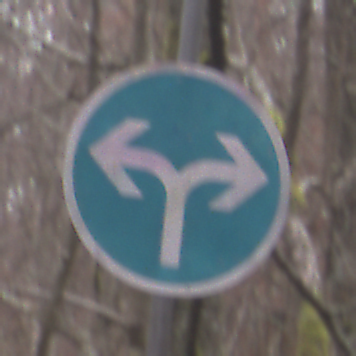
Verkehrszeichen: VorgeschriebeneFahrtrichtungRechtsOderLinks
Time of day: Midday
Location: Outdoor (Nature)
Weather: Overcast
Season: Autumn
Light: Natural